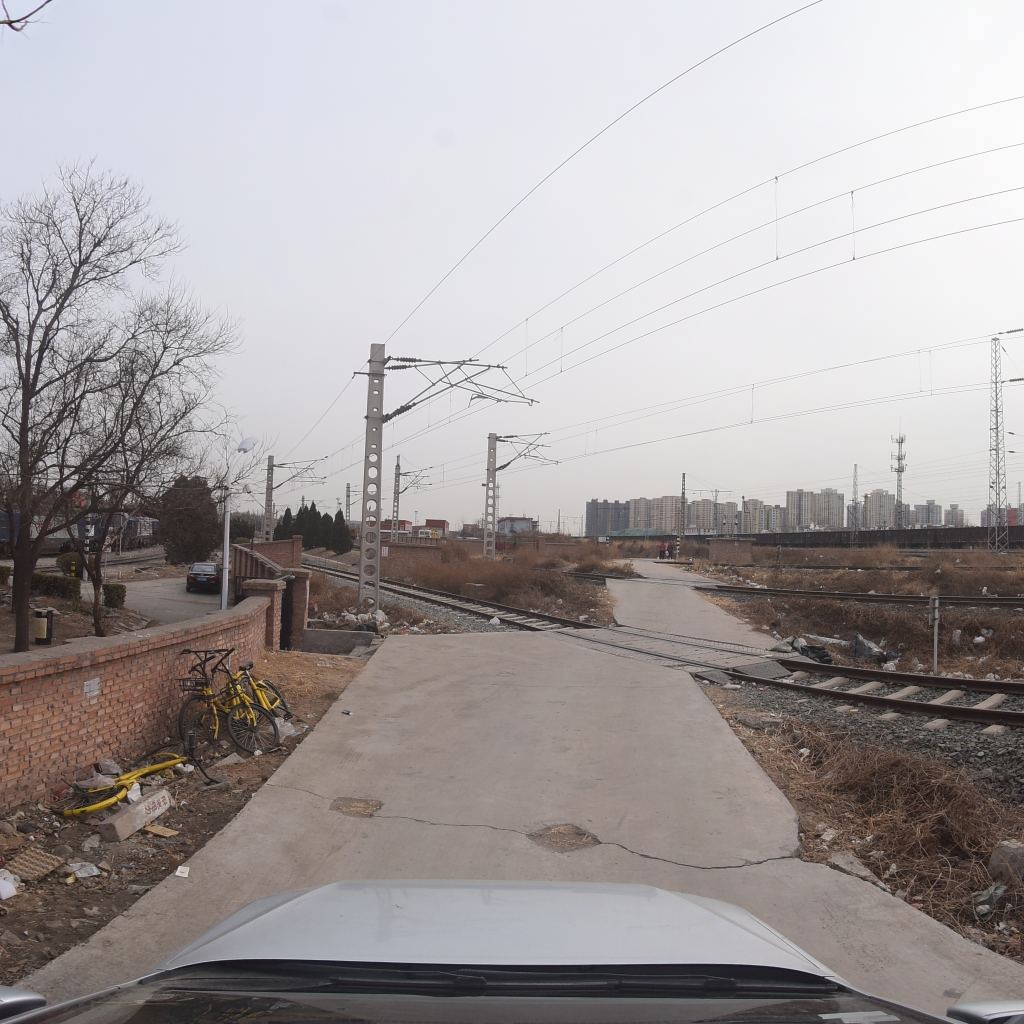
Region: Fengtai
Road damage annotations: pothole, pothole, transverse crack, transverse crack, transverse crack